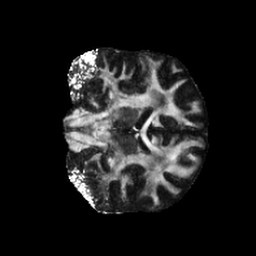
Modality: FA
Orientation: coronal
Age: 30
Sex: male
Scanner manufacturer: siemens
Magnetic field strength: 6.98 T
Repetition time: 7.776 s
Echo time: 0.076 s